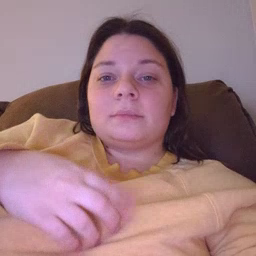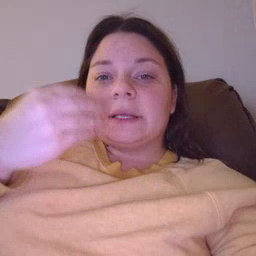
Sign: sleepy